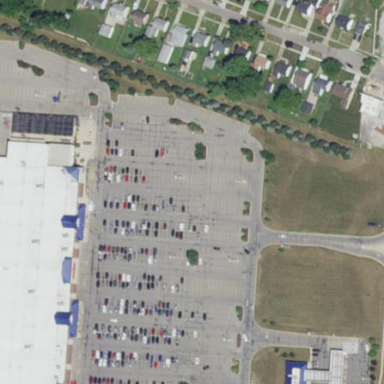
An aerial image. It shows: Retail area.